Interaction volume radius: 5 \u00c5
Interaction volume height: 15 \u00c5
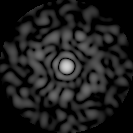
Disorder parameter: 0.8474